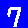
Digit: 7